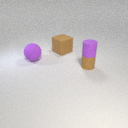
large purple rubber sphere in front of large brown rubber cube